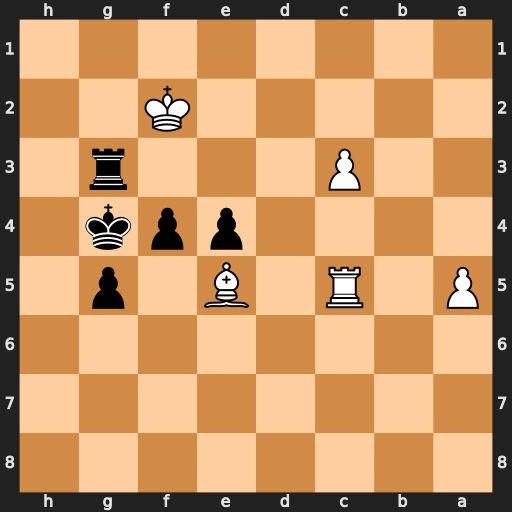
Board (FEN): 8/8/8/P1R1B1p1/4ppk1/2P3r1/5K2/8
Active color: b
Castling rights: -
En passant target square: -
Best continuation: e3+ Kf1 Rf3+ Ke2 Rf2+